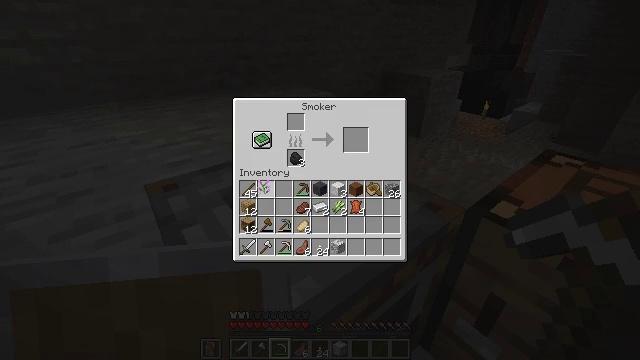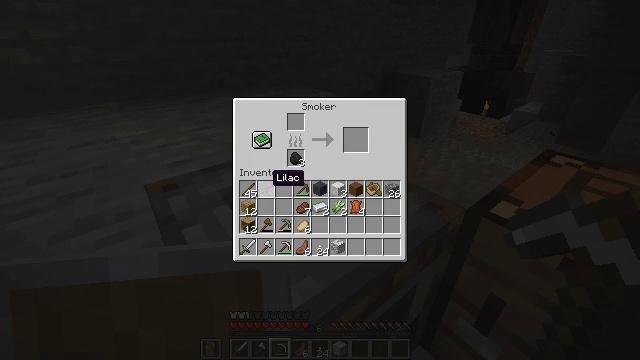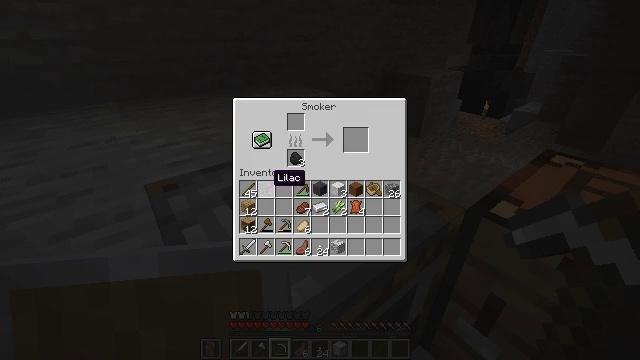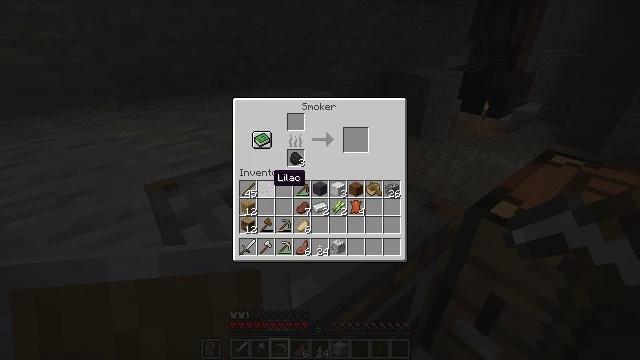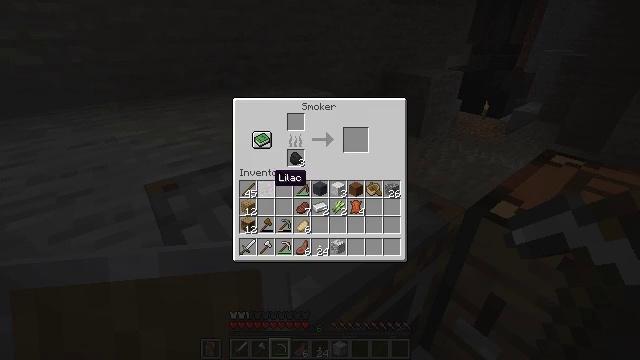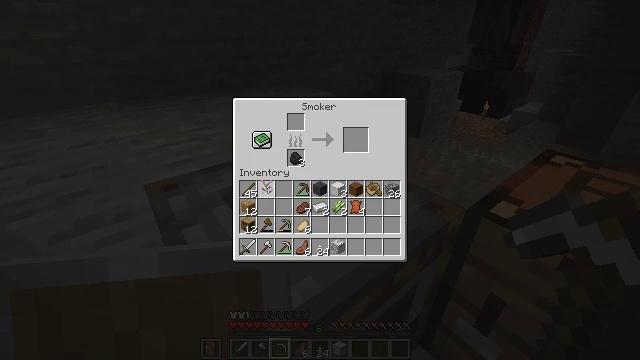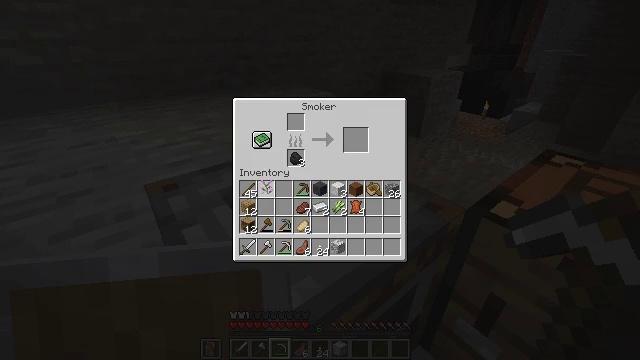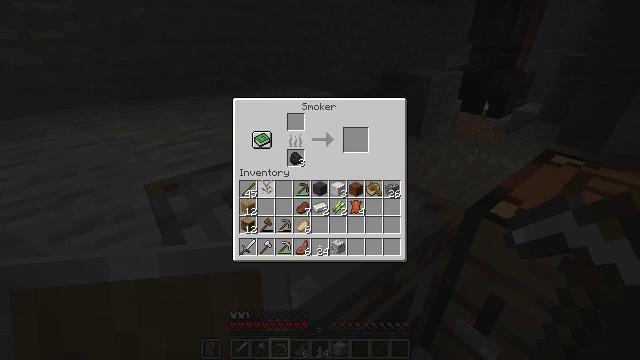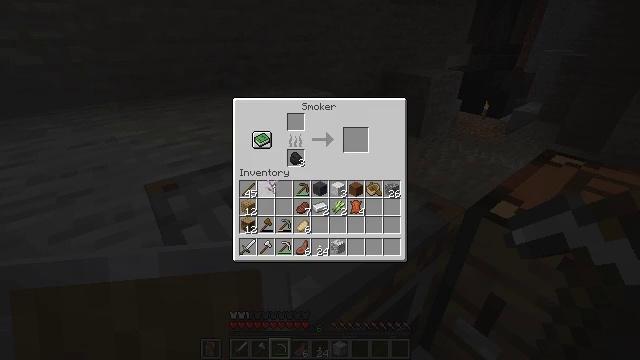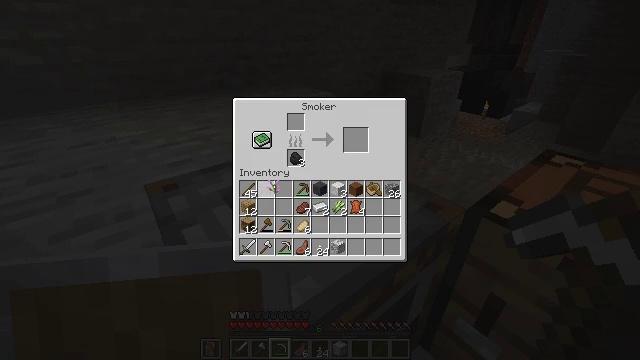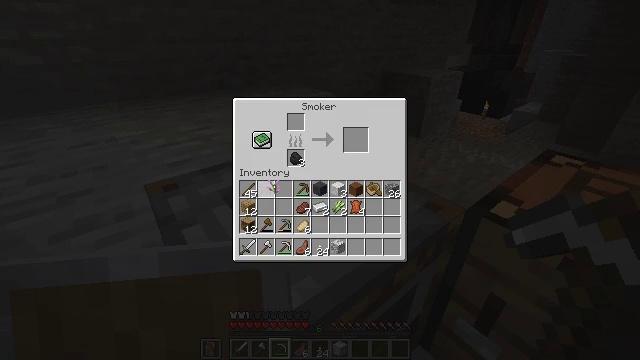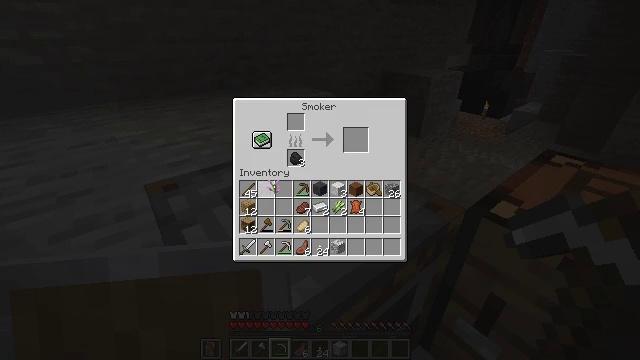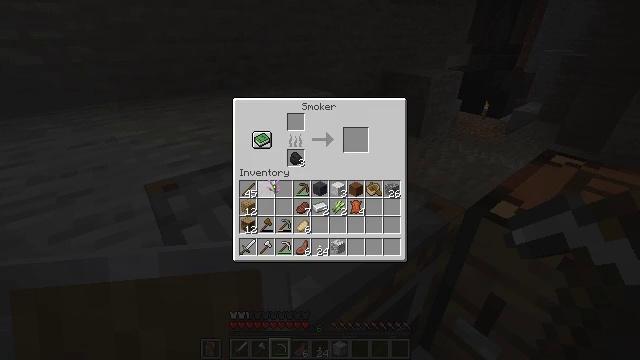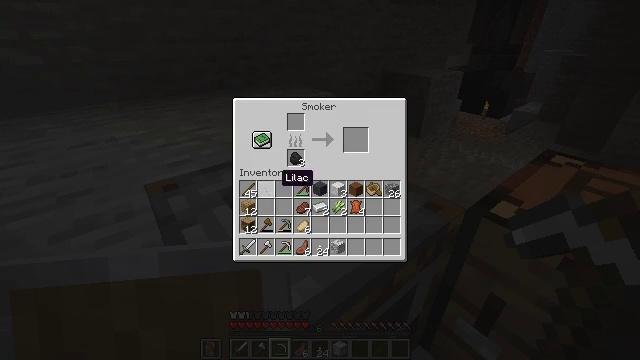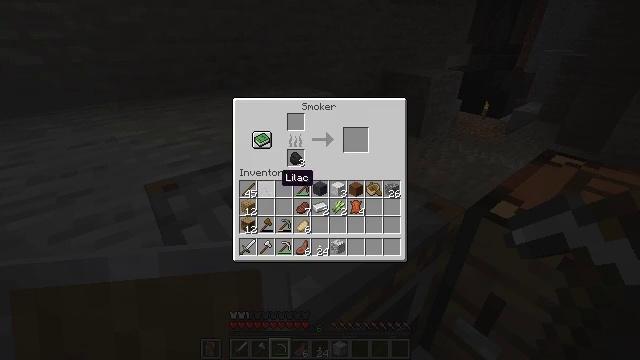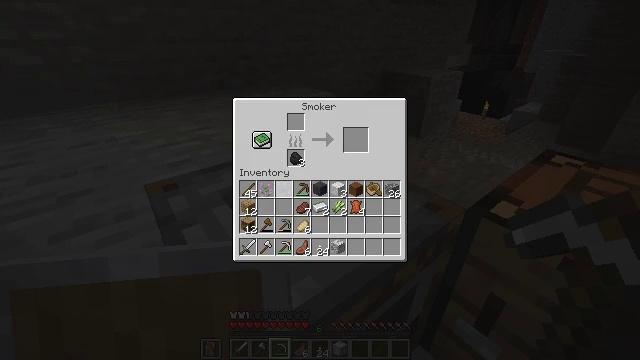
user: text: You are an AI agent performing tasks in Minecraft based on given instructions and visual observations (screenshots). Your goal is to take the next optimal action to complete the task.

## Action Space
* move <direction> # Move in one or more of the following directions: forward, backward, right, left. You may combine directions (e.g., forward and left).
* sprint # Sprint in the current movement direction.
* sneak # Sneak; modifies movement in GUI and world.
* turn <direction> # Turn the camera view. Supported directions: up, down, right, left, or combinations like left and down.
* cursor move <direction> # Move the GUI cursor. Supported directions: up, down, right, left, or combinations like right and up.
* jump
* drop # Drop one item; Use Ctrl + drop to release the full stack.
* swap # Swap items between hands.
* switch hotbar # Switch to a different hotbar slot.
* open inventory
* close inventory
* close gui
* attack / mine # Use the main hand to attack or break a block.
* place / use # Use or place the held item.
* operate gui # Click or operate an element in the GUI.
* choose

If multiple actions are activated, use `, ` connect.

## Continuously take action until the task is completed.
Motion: motion action
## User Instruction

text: Smash the furnace to retrieve it.
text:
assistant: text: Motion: no_op
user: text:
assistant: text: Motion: no_op
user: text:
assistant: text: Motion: no_op
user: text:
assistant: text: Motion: no_op
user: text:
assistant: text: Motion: operate gui
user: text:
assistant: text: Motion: operate gui
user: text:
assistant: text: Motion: operate gui
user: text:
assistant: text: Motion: no_op
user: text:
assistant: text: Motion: no_op
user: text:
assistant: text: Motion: operate gui
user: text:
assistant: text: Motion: operate gui
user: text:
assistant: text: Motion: operate gui
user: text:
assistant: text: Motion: no_op
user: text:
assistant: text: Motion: no_op
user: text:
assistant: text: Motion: no_op
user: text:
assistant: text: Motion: no_op
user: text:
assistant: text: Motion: no_op
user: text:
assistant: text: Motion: no_op
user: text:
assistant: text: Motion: no_op
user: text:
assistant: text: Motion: cursor move right
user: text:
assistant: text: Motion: cursor move right
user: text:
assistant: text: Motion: cursor move right
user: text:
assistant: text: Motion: no_op
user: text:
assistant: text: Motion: no_op
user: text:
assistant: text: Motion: cursor move left
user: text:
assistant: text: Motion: cursor move left
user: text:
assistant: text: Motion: cursor move left
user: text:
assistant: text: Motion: no_op
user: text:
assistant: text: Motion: cursor move left
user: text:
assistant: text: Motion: operate gui